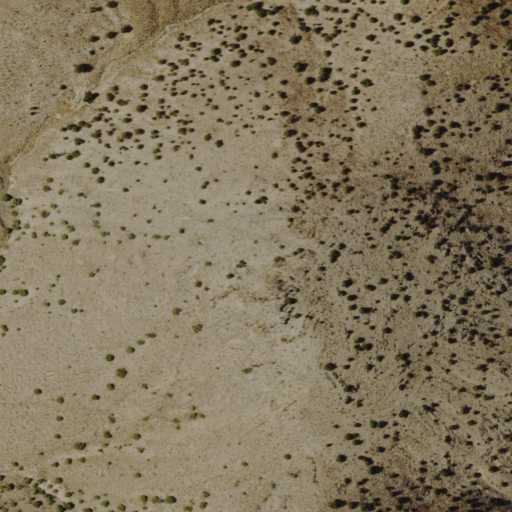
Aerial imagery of mountains in Nevada named Garfield Hills containing only shrub